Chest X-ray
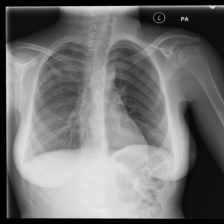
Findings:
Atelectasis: negative
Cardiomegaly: negative
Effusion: negative
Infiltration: positive
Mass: negative
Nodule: negative
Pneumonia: negative
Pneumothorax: negative
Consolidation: negative
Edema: negative
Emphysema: negative
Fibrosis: negative
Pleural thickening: negative
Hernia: negative